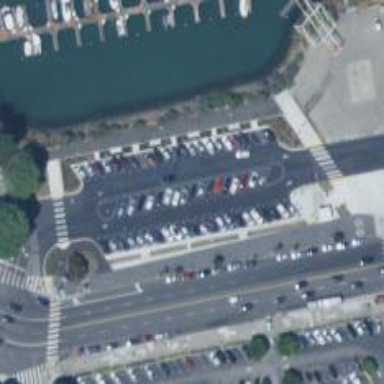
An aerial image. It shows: Parking space is available.